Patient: sex M, age 43
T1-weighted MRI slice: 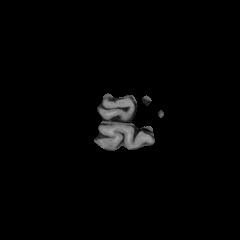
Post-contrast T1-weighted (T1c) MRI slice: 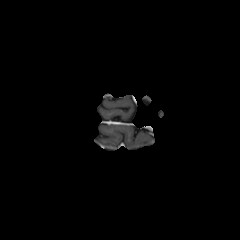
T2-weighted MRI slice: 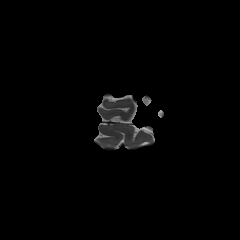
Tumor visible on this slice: no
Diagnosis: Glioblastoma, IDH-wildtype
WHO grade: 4